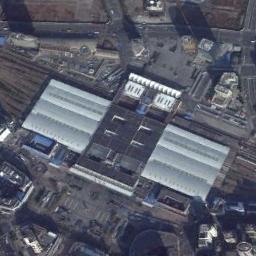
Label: railway_station